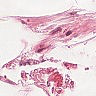
Metastatic tissue present: no